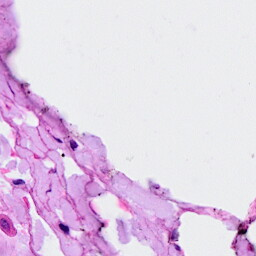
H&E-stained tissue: Breast